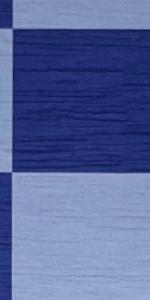
Label: Empty